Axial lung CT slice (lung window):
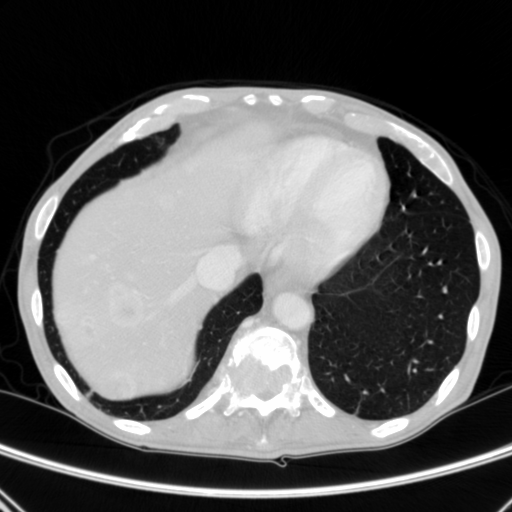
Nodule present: yes
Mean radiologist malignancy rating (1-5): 3